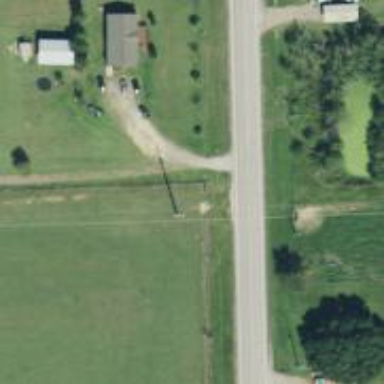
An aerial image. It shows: Power pole.